Question: In any project with relatively big number of dependencies there are always a lot of commongly named classes in different libraries. For example, 'Configuration' is very widely used:

It slows down the programmer as he has to carefully pick the right class from the list. It is also very irritating if you have to use different configurations in one class, so they have to be prepended with full package name.
I'm writing a library which also needs a 'Configuration' class. Should I use this name? Or is it better to name it '{Libname}Configuration'? Is their any common way to avoid such problems?
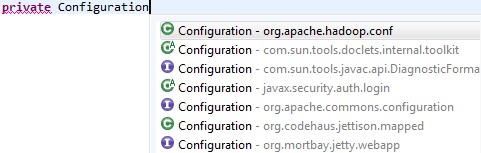
Answer: I think you should name your class in the way that is most clear of it's usage and you shouldn't care too much if another classes with the same name exist. As you know, the usage of packages reduces the risk of naming collisions.
For any project I think it's good that the whole team should have a convention related to basic naming and formatting used. It's important to use a consistent naming convention so that when new people work on it, they pick it up faster. I think that conventions also help increase productivity since it's easier to remember names.
I think it's good to spend some time thinking about classes, not only in terms of algorithms but also as what business part they fill. To think about why is a class necessary and what brings to the project, can make you more aware of the way your method/class/variable works within the application workflow.
That being said, I think that maybe your IDE has some option to hide some of the classes is shows. I'm using IntelliJ and it has a feature for this situation, even though it's a bit hidden.